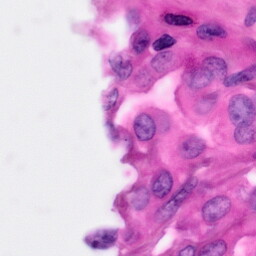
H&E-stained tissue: Pancreatic